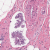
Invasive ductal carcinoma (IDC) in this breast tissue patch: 0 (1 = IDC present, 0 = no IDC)